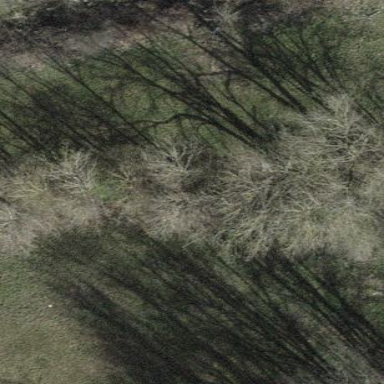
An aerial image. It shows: Forest area.